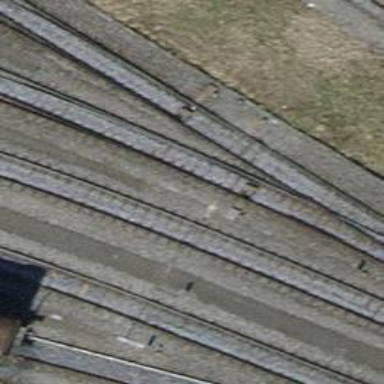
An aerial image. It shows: Single track railway in yard.